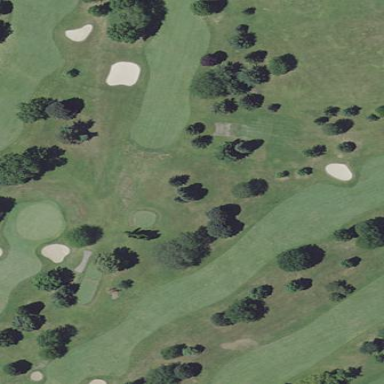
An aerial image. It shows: Golf fairway surrounded by grass.